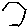
Label: hexagon